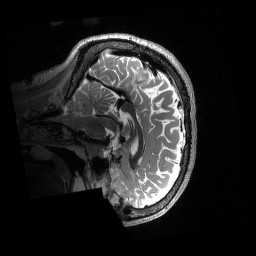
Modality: T2w
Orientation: sagittal
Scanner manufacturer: siemens
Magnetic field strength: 3 T
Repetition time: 3.2 s
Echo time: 0.563 s